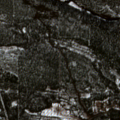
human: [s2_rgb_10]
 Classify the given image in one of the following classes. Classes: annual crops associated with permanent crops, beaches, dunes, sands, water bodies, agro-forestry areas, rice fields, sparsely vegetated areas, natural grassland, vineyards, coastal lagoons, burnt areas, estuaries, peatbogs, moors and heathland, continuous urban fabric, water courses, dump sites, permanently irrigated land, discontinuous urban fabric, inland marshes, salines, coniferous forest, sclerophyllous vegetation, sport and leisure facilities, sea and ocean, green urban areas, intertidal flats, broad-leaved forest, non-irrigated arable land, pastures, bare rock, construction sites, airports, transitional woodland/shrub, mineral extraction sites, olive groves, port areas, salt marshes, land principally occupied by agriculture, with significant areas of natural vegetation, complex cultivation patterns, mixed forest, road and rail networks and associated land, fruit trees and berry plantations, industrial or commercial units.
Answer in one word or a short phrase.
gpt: complex cultivation patterns, coniferous forest, mixed forest, transitional woodland/shrub